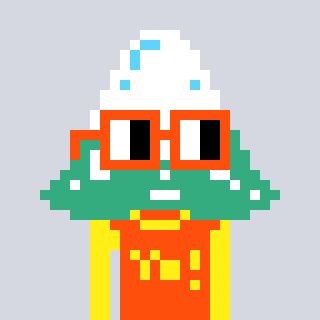
a pixel art character with square orange glasses, a snowy mountain-shaped head and a orange-colored body on a cool background